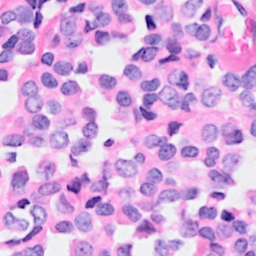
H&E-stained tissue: Breast